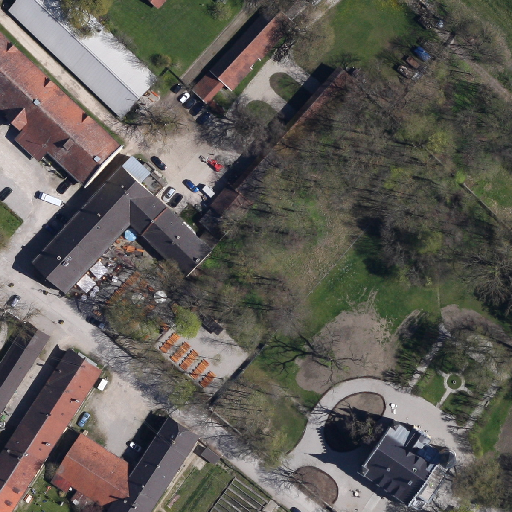
Referring expression: light-duty vehicle in the parking area